Field crop: tomato
Growth stage: 1
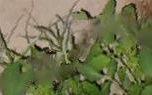
Species: tomato